Question: I try to use class pagination of codeigniter, but I came across a problem that the active page of links is always the first page.
My Controller Code
'''
<?php
class Users extends CI_Controller
{
function __construct()
{
parent::__construct();
$this->is_logged_in();
}
function index()
{
$data['main_content'] = 'admin/users_manage';
$data['left_menu'] = 'admin/left_menu_users';
$this->load->view('admin/include/templates_login', $data);
}
function select()
{
$this->load->library('pagination');
$this->load->library('table');
$this->load->model('user_model');
//$this->table->set_heading('Id', 'The Title', 'The Content');
$config['base_url'] = 'http://localhost/cib/index.php/admin/users/select';
$config['total_rows'] = $this->db->get('users_view')->num_rows();
$config['per_page'] = 10;
$config['num_links'] = 20;
//$config['full_tag_open'] = '<div class="pagination">';
//$config['full_tag_close'] = '</div>';
$this->pagination->initialize($config);
$data['records'] = $this->user_model->getUsers($config['per_page'], $this->uri->segment(4));
$data['main_content'] = 'admin/users_manage';
$this->load->view('admin/include/templates_login', $data);
//$this->load->view('admin/site_view', $data);
}
function is_logged_in()
{
$is_logged_in = $this->session->userdata('is_logged_in');
if(!isset($is_logged_in) || $is_logged_in != true)
{
echo 'You don't have permission to access this page.';
echo anchor('admin/login/index', 'Login');
die();
//$this->load->view('login_form');
}
}
}
?>
'''
And My model code:
'''
<?php
class User_model extends CI_Model
{
function validate()
{
$username = $this->input->post('username');
$password = $this->input->post('password');
$this->db->where('username', $username);
$this->db->where('password', md5($password));
$query = $this->db->get('users');
if($query->num_rows == 1)
{
return true;
}
return false;
}
function getUsers($num="", $offset="")
{
$this->db->limit($num,$offset);
$query = $this->db->get('users_view');
return $query;
}
}
'''
and my view page:
admin/include/templates_login.php:
'''
<?php $this->load->view('admin/include/header'); ?>
<?php $this->load->view('admin/include/nav');?>
<?php //if (isset($left_menu)) $this->load->view($left_menu)?>
<?php $this->load->view($main_content); ?>
<?php $this->load->view('admin/include/footer'); ?>
'''
admin/users_manage.php:
# Super Pagination with CodeIgniter
'''
<?php echo $this->table->generate($records); ?>
<?php echo $this->pagination->create_links(); ?>
'''
The select() function in Controller is the function which uses the class CI_Pagination.I can get the different page of the database.But the links it presents has a problem that the
first page link is always active.

As you can see, the data it presents is actually the 11th page, but the active link is still the first page.(Note that I used bootstrap and codeigniter).
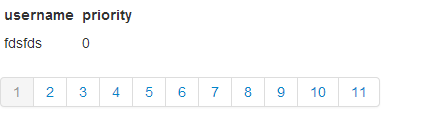
Answer: You need to add this to your code for the active page link:
'''
$config['uri_segment'] = $this->uri->segment(4);
'''